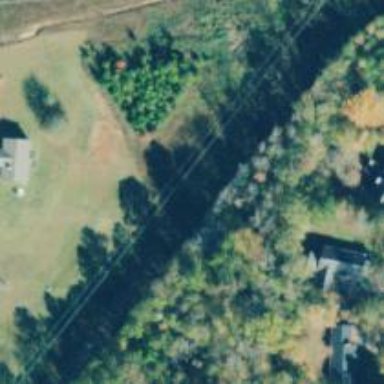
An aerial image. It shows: Power pole.